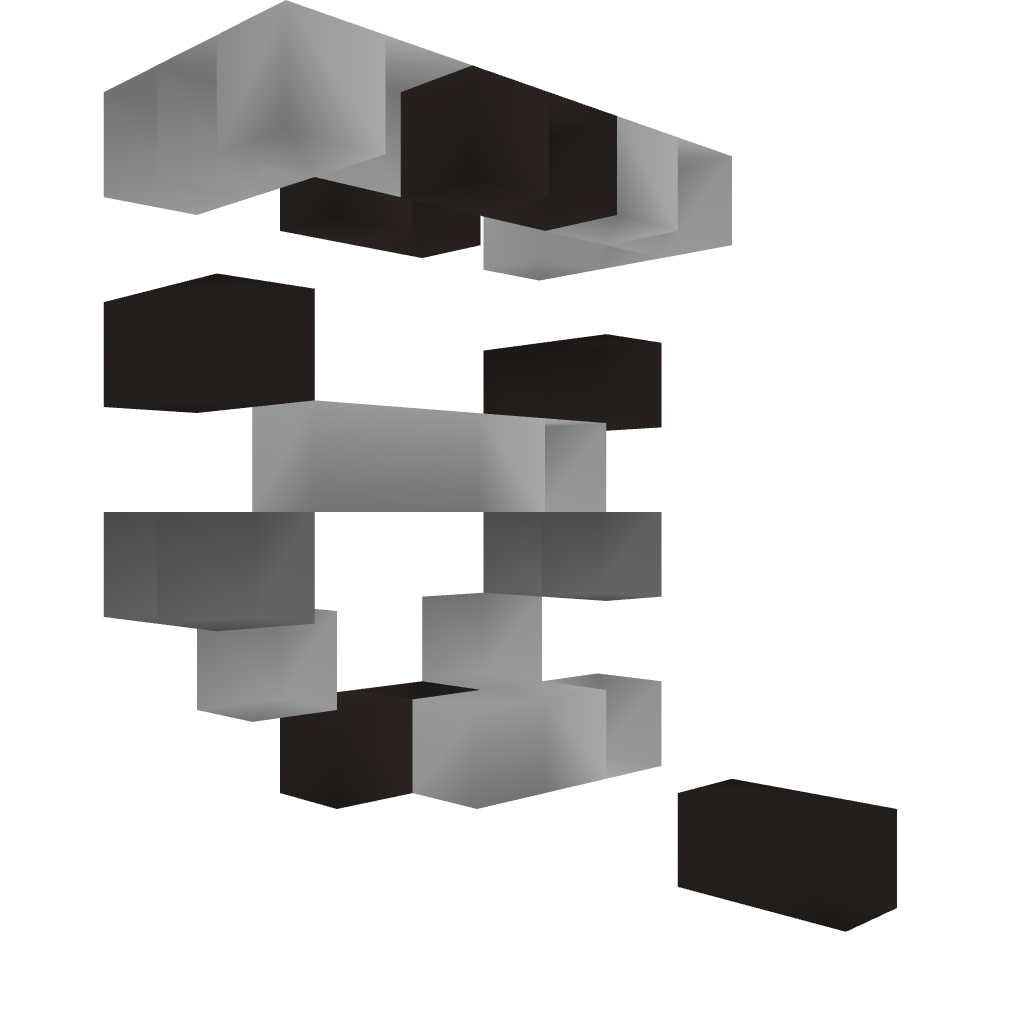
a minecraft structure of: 4 furnace autosmelter